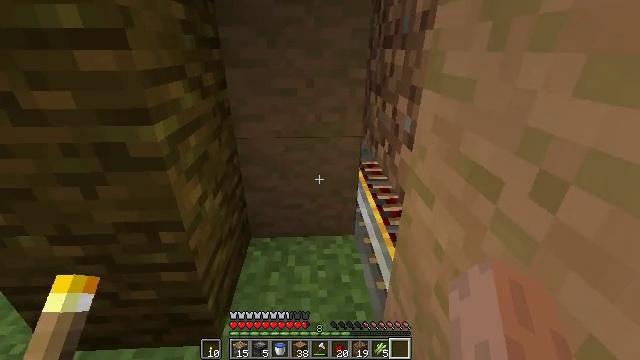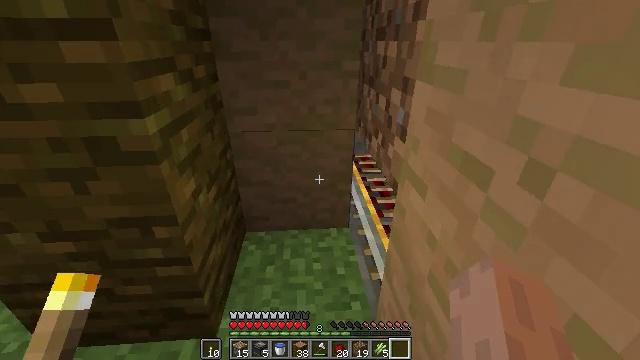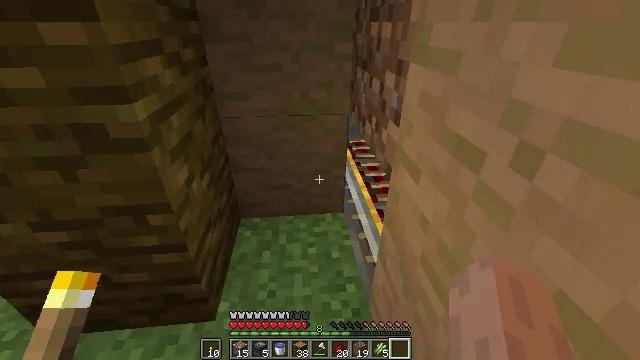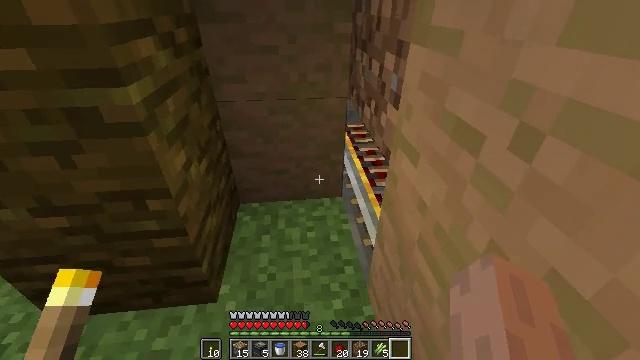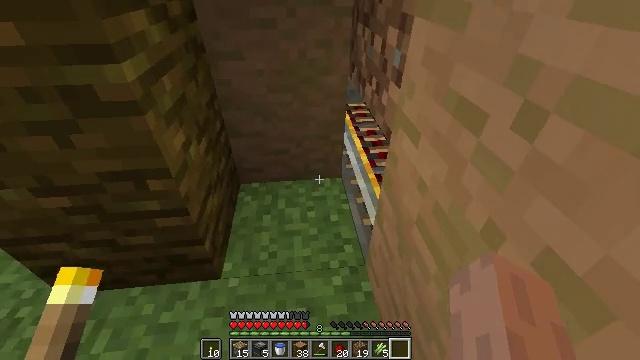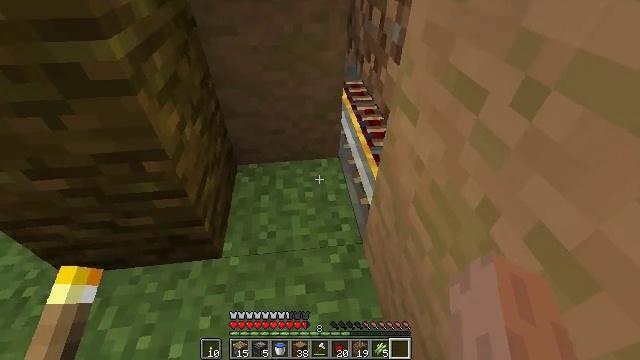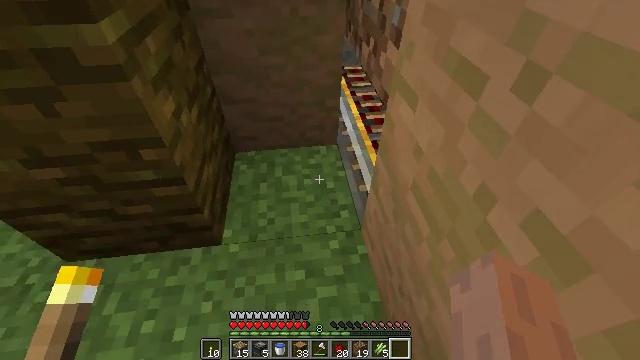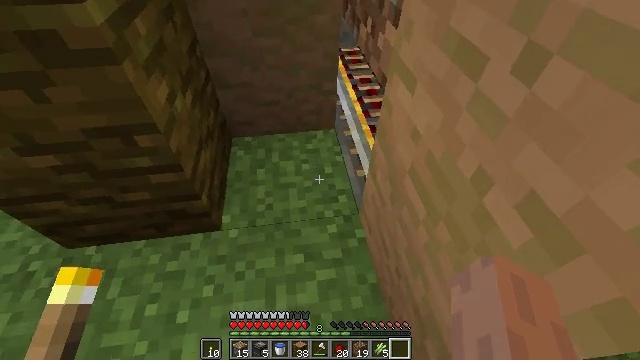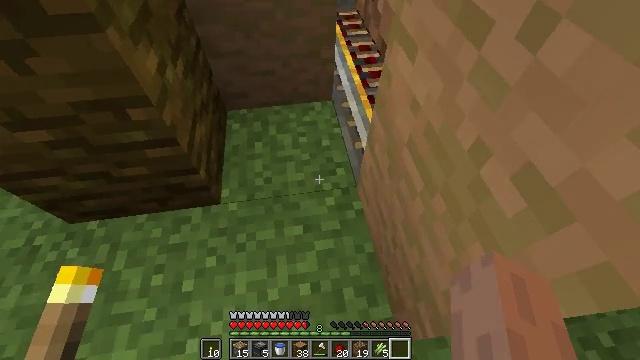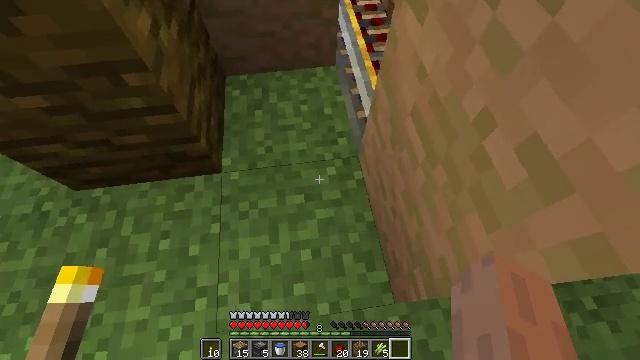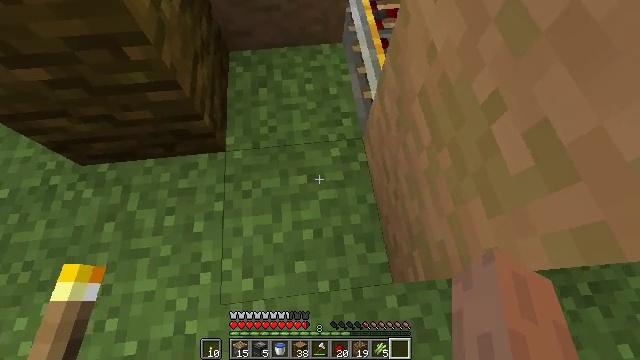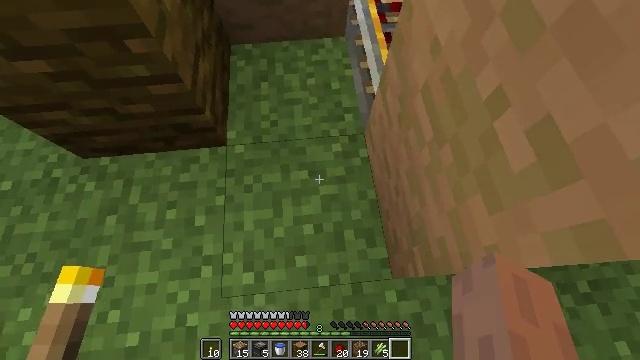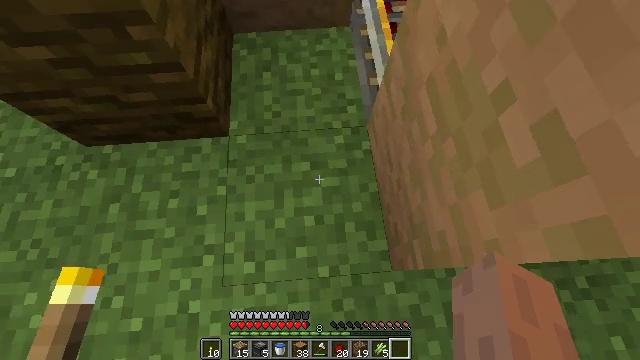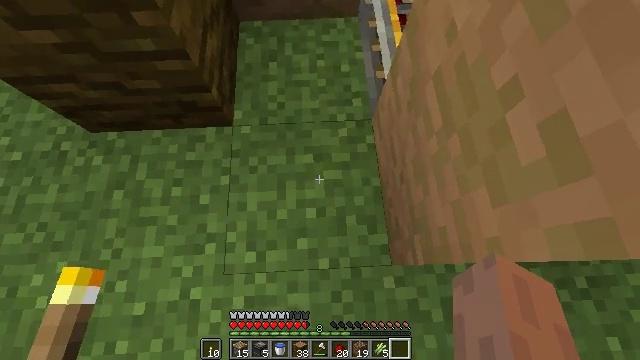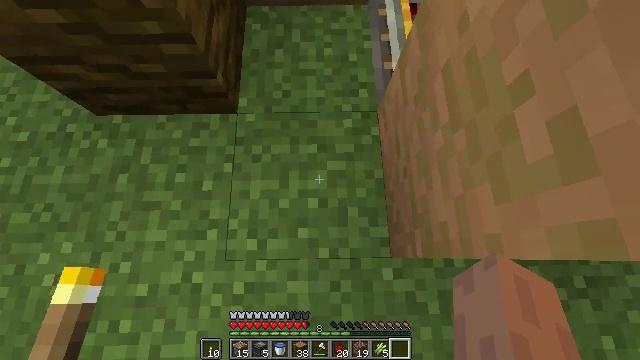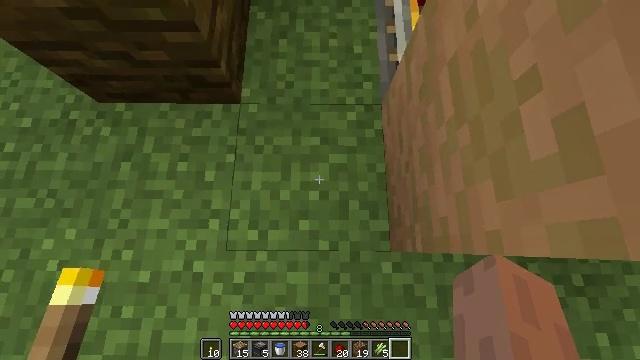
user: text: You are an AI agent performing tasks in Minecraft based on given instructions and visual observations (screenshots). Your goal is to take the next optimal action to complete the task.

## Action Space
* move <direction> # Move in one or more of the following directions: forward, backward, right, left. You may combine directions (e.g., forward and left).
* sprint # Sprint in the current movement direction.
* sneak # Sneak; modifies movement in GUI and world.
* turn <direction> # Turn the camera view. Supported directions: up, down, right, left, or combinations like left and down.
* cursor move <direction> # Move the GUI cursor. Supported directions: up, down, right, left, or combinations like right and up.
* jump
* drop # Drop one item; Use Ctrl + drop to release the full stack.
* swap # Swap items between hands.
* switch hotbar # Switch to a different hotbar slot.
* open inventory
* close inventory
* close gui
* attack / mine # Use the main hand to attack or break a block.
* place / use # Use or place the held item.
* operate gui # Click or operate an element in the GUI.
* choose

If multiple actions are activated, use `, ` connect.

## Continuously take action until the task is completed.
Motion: motion action
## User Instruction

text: Gather stripped jungle log by holding the left button.
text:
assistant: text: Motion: turn right and down
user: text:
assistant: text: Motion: turn right and down
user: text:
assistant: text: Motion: turn down
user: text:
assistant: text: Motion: turn down
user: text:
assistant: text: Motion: turn down
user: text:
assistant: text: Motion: turn down
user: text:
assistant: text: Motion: turn down
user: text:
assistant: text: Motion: turn down
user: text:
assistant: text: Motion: turn down
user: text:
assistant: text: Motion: turn left and down
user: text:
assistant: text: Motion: turn down
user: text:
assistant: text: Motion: turn left and down
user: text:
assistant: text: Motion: turn left and down
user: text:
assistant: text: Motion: turn left and down
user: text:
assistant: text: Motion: turn left and down
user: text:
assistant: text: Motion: no_op
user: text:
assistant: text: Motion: no_op
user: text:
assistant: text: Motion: no_op
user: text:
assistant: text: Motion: no_op
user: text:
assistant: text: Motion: no_op
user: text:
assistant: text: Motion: no_op
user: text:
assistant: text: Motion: no_op
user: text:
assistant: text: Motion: no_op
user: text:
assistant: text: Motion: no_op
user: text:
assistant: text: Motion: no_op
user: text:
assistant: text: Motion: no_op
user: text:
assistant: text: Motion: no_op
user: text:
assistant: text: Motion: no_op
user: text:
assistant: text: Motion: no_op
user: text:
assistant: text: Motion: no_op